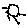
Label: sun